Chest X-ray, PA view. Patient: 57 years old, sex M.
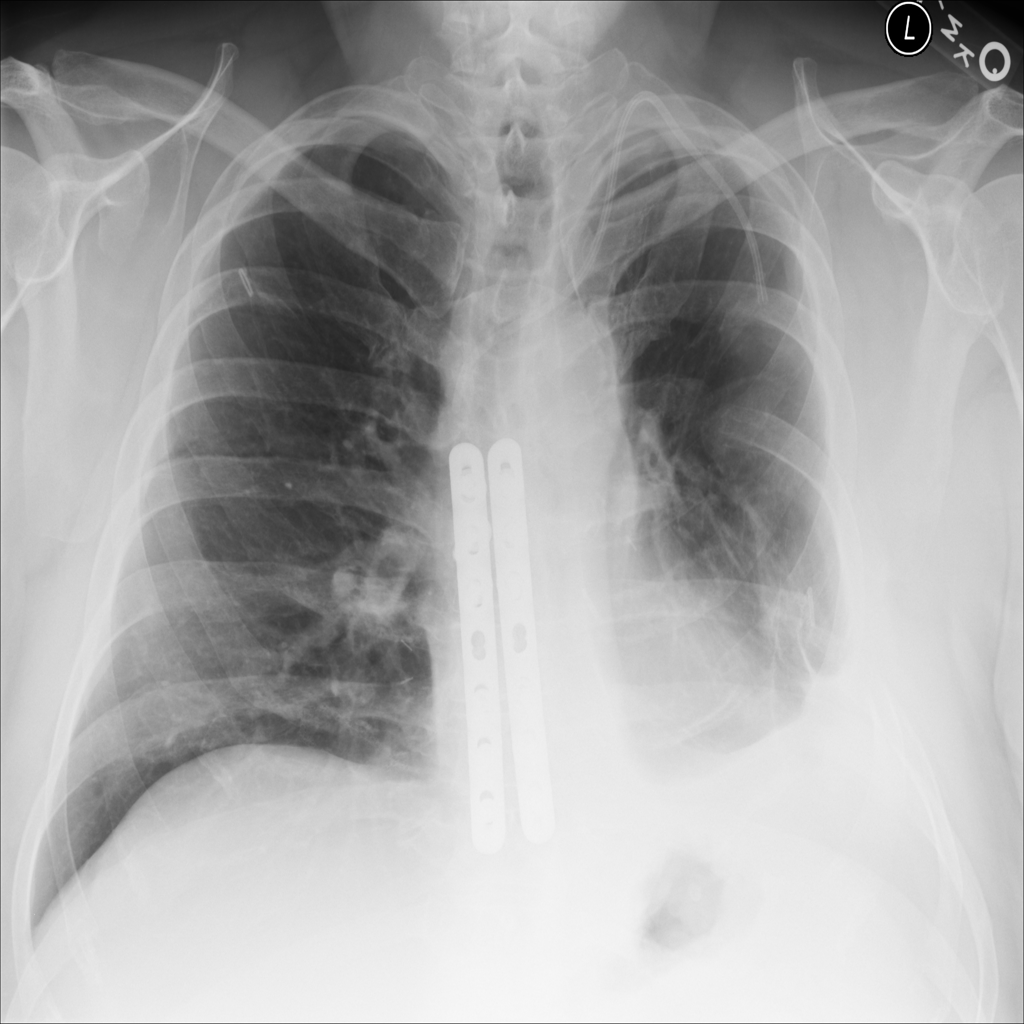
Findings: Effusion, Pleural_Thickening